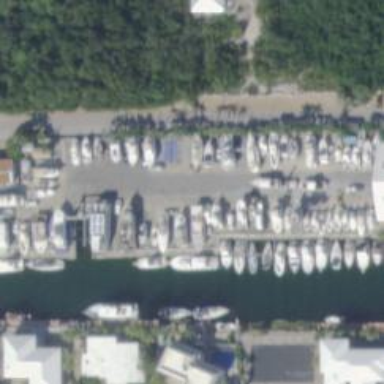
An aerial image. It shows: Boatyard with gabled roof shapes.